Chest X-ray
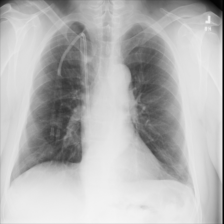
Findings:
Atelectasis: negative
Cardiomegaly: negative
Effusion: negative
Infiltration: positive
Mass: negative
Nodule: negative
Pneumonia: negative
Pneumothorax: negative
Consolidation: negative
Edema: negative
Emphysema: negative
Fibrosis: negative
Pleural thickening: negative
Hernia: negative